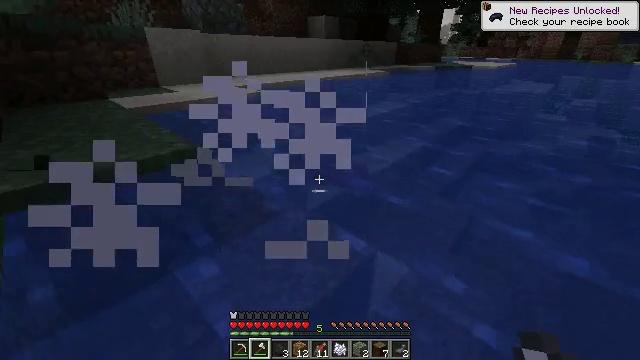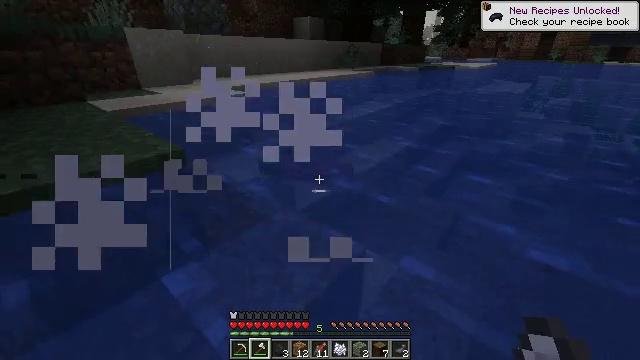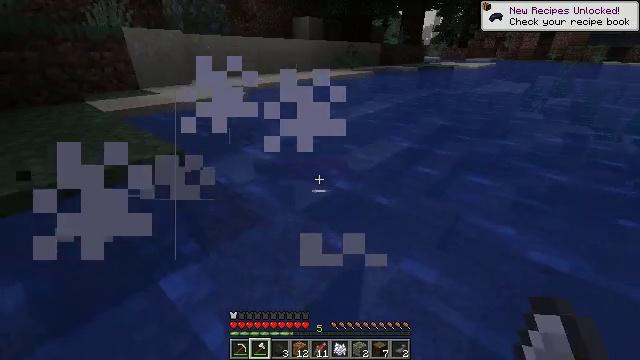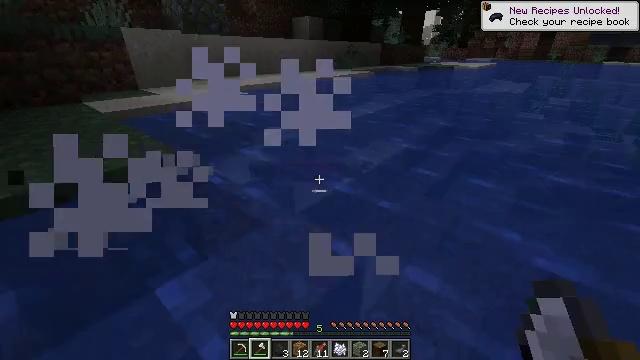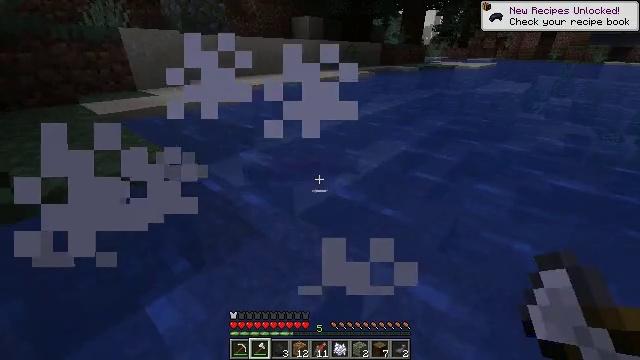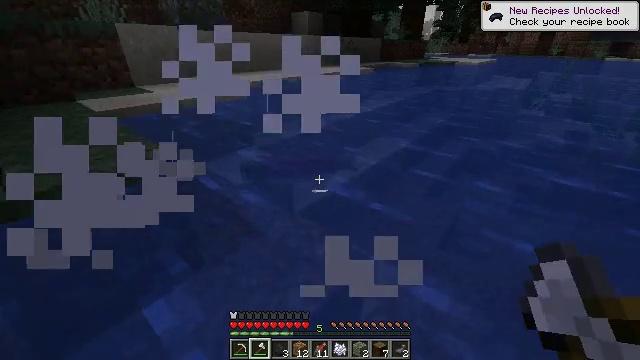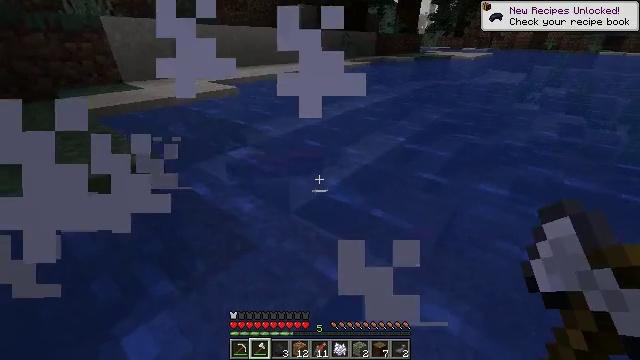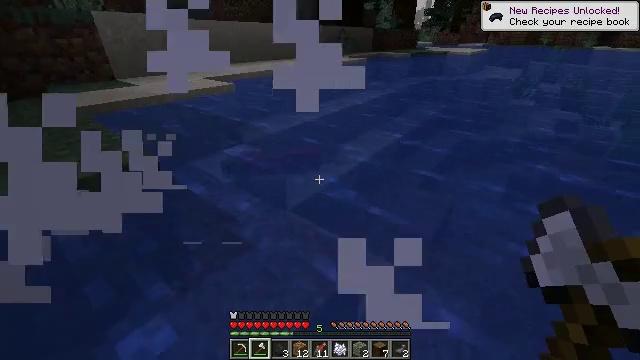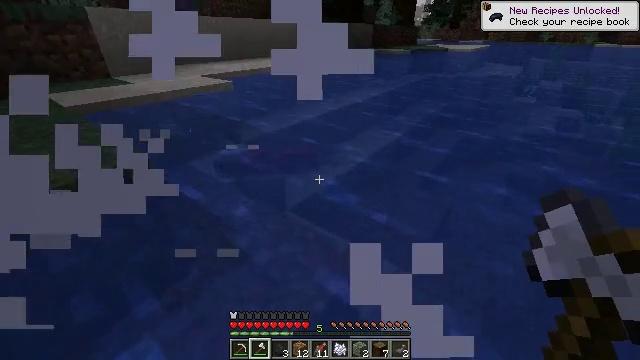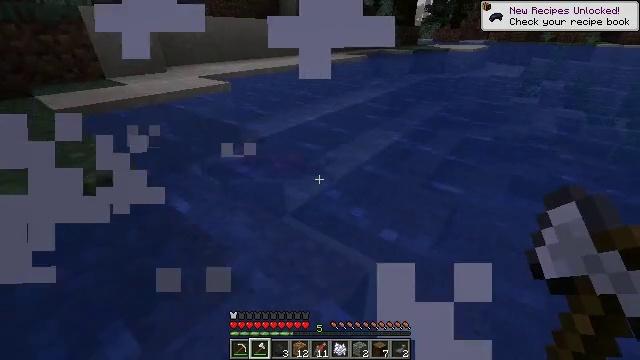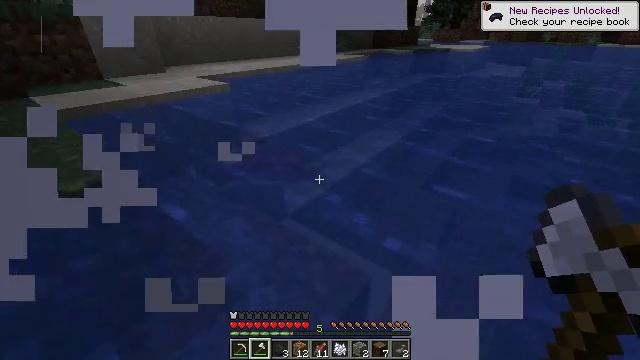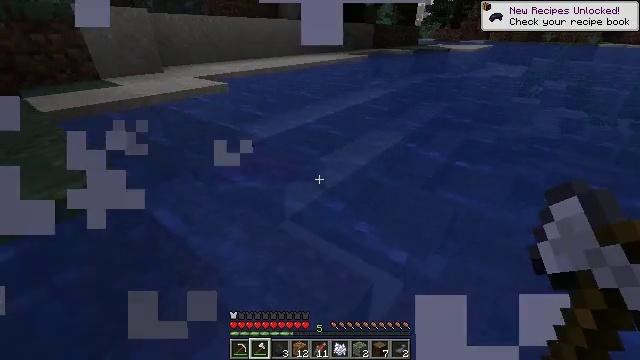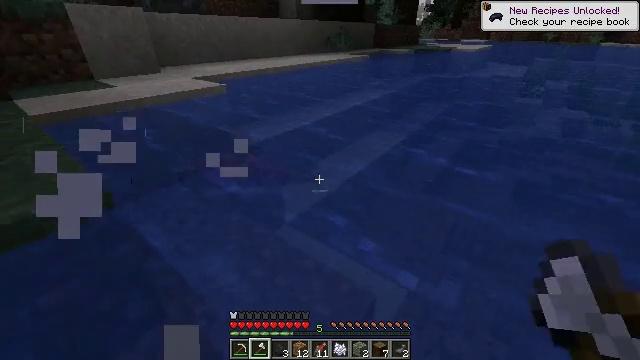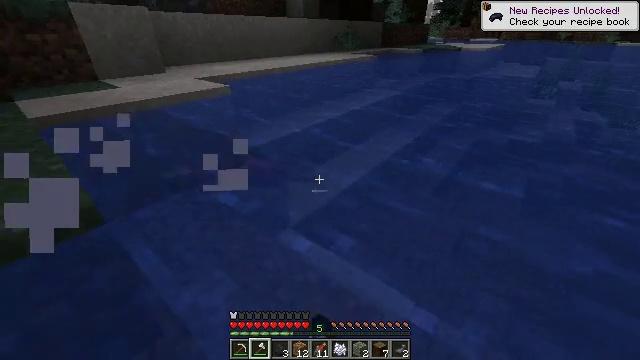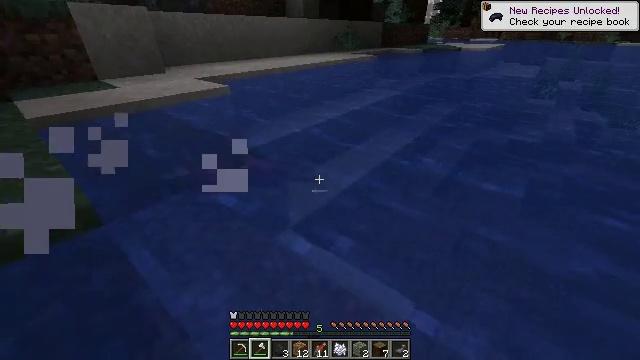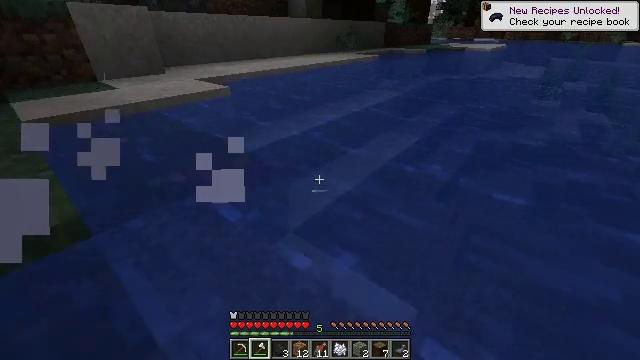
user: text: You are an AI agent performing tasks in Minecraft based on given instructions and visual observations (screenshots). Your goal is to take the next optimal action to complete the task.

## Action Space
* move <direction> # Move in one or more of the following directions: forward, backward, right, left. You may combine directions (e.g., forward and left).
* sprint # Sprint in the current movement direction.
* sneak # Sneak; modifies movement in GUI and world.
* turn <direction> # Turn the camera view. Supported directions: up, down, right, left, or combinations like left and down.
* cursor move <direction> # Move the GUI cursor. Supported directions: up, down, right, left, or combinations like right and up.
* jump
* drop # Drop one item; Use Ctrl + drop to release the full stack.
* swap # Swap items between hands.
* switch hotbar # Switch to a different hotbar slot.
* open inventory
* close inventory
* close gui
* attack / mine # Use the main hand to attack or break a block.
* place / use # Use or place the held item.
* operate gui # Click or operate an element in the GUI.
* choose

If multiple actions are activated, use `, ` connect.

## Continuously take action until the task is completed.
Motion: motion action
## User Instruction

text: Fish and kill the salmon.
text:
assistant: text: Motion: turn right
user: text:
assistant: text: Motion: move forward
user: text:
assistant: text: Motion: move forward
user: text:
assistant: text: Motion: move forward
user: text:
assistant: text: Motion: move forward
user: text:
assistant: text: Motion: move forward, turn right and down
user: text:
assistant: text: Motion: move forward
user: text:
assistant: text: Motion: move forward
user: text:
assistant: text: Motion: move forward
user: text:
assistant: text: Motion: move forward
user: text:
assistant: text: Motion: move forward
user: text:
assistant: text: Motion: move forward, attack / mine
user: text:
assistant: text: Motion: move forward, turn left, attack / mine
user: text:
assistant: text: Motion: no_op
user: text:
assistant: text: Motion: no_op
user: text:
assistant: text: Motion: move forward, turn left
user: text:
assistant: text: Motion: move forward, turn left
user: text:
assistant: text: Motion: move forward, turn left
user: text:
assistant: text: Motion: move forward, turn left
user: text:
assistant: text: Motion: move forward and move left, turn left
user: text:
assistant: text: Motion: move forward and move left, turn left
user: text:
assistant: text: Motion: move forward and move left
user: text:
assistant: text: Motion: move forward and move left
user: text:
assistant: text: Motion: move forward and move left
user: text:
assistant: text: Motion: move forward and move left, attack / mine
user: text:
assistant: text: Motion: move forward and move left, attack / mine
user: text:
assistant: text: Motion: move forward
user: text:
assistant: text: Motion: no_op
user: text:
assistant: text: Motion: no_op
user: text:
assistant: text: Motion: no_op